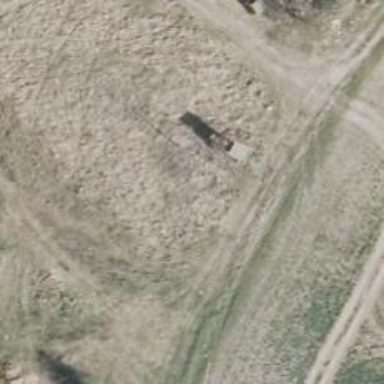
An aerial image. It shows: Hunting stand.